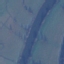
Label: River